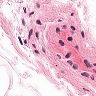
Metastatic tissue present: no